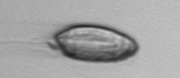
Label: Katodinium_or_Torodinium